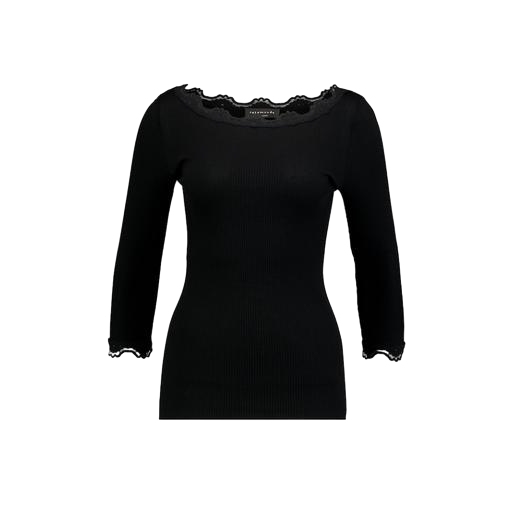
black three-quarter-sleeve top only macy, black three-quarter-sleeve scoop-neck t-shirt only macy, black boat-neck lace, white background